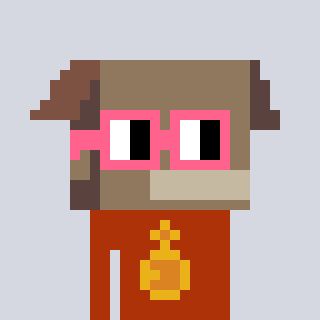
a pixel art character with square pink glasses, a box-shaped head and a hotbrown-colored body on a cool background